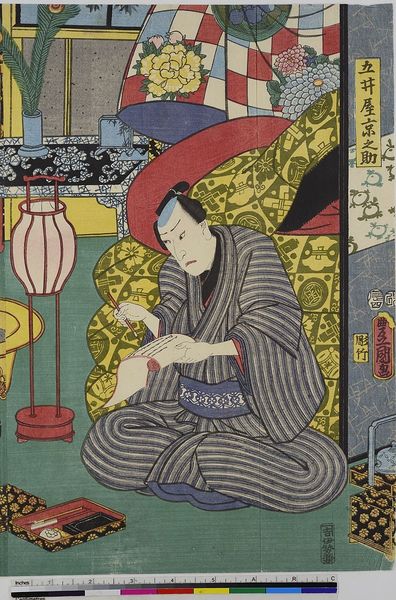
Titel: Die Schauspieler Kataoka Gado II als Goiya Kyonosuke, Ichikawa Kuzo III als Tobi-no-mono Danjurokichi und Iwai Kumesaburo III als Segawa Matsubaya
Künstler: Utagawa Kunisada
Standort: Hamburg
Institution: Museum für Kunst und Gewerbe Hamburg
Schlagwörter: hand, laterne, theater, ofen, holzschnitt, truhe, druckgraphik, druckgrafik, buchstaben, literatur, kiste, kasten, schreiben, zeit, schauspieler, farbholzschnitt, feuerstelle, herd, schauspielerin, kabuki, edo, reproduktionen, druckerzeugnisse, kohlebecken, tätigkeit, brüder, theateraufführung, soga